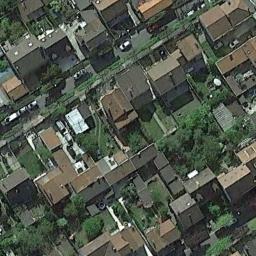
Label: dense_residential